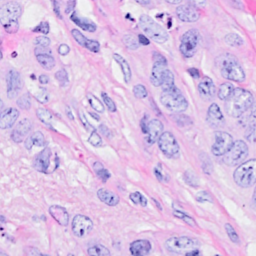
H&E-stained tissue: Breast